Brain MRI, t2w sequence, axial 2D slice.
Patient: age 33, sex F, weight 95 kg, height 1.95 m
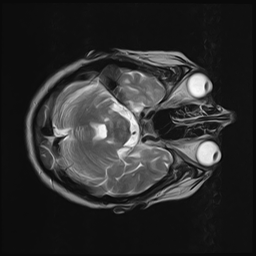